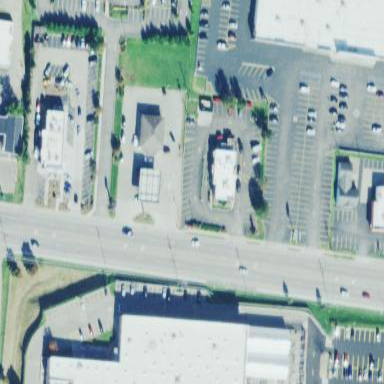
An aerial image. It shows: Retail area.